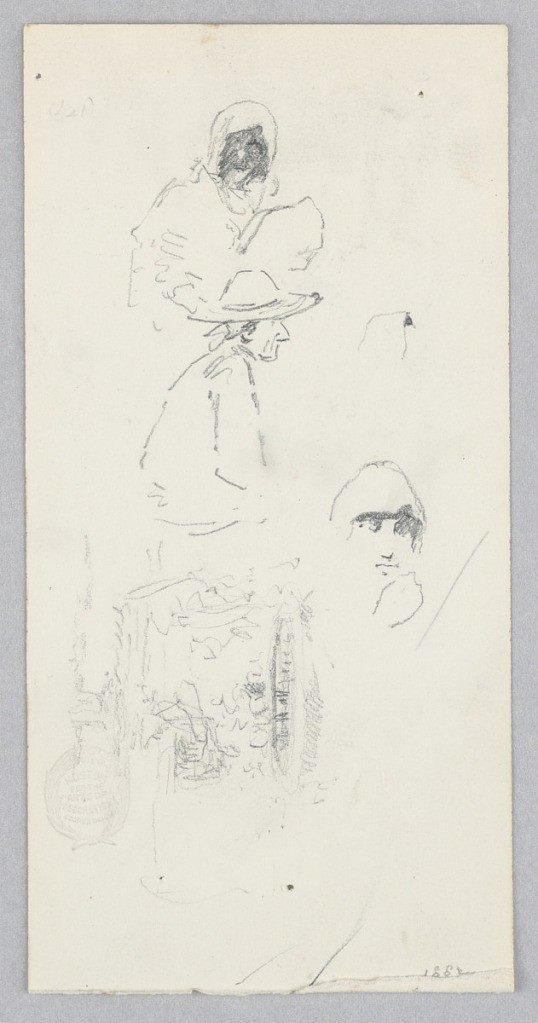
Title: Figures
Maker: Robert Frederick Blum, American, 1857–1903
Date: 1882
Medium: Graphite on wove paper
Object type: Drawing
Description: Sketches of disparate figures.